Aerial crown-view tile of a tropical tree (Barro Colorado Island, Panama), acquired 20241112:
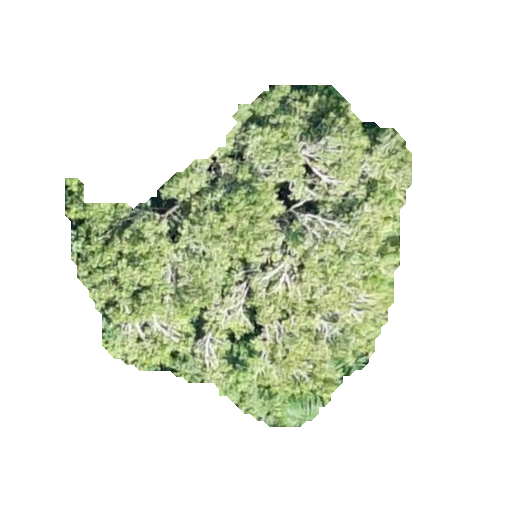
Species: Protium stevensonii
GBIF accepted scientific name: Tetragastris panamensis
Crown area: 118.779 m²